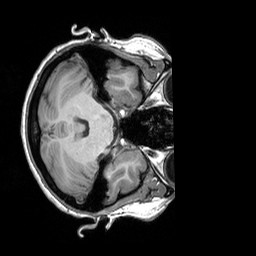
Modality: T1w
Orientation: axial
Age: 29
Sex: female
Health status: healthy
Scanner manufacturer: siemens
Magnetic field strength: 3 T
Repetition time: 2.3 s
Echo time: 0.00303 s